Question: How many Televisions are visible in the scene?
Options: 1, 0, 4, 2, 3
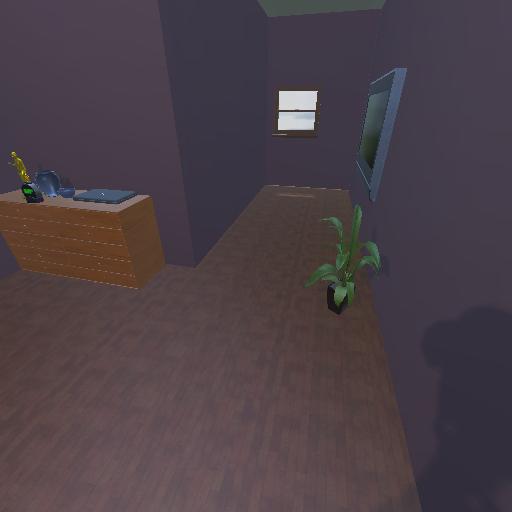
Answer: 1